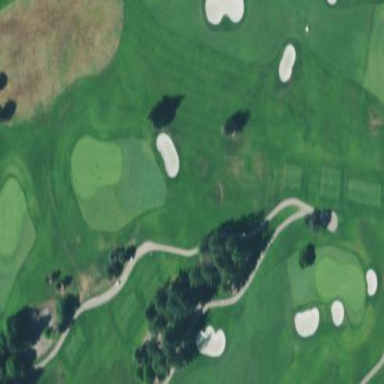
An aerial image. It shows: Area of rough grass used for golf.